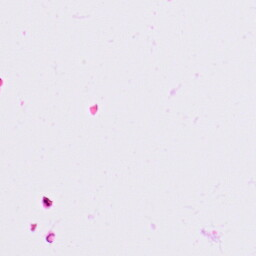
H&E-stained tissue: Lung